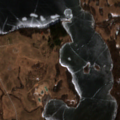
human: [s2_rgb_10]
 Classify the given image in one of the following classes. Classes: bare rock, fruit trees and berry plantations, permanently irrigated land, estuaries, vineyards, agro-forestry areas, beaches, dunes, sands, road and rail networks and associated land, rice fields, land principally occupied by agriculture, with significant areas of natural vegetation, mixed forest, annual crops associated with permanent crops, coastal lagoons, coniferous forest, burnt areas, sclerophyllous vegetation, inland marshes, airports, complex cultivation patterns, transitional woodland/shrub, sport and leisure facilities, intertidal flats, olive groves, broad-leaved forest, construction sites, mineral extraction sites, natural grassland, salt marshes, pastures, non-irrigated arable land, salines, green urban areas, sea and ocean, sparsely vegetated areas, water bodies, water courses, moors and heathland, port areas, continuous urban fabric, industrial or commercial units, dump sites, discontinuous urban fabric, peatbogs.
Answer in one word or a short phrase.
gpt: pastures, complex cultivation patterns, land principally occupied by agriculture, with significant areas of natural vegetation, water bodies